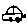
Label: car